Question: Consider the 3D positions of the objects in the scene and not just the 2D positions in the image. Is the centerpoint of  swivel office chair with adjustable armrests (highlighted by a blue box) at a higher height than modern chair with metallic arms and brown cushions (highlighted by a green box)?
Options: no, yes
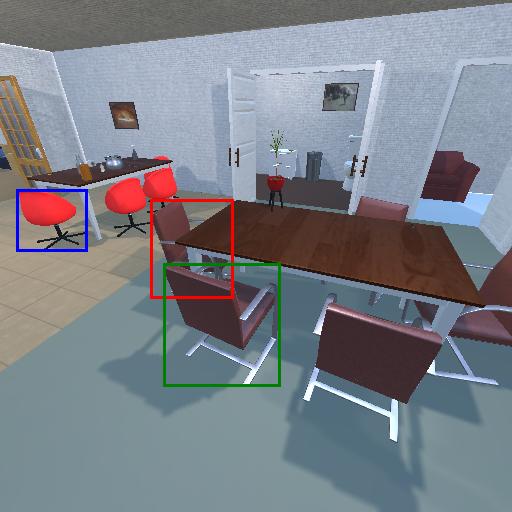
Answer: no